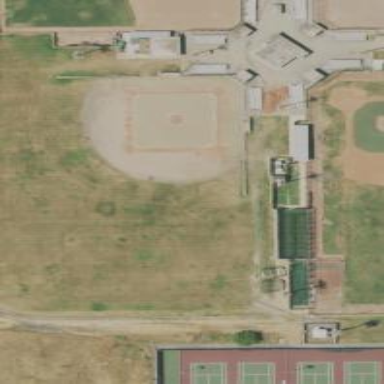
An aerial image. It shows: Pitch used for softball and soccer.